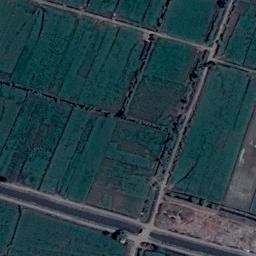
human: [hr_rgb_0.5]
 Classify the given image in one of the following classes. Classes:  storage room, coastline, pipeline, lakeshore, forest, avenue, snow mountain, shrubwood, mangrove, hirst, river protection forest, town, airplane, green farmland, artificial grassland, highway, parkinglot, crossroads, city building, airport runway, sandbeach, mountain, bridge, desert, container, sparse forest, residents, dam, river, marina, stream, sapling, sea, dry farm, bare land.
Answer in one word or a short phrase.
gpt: green farmland